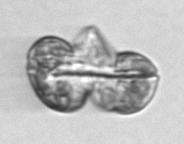
Label: Karenia